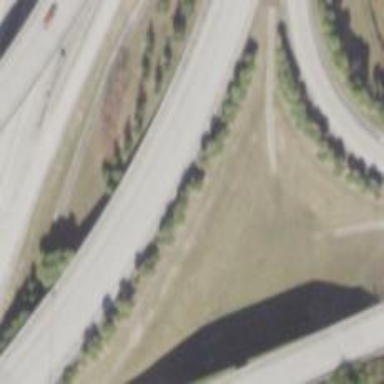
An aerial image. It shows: Bridge on motorway link.